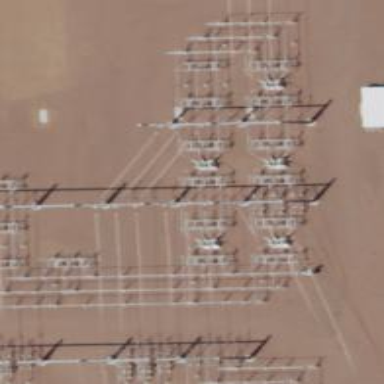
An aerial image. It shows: Switch for power supply.